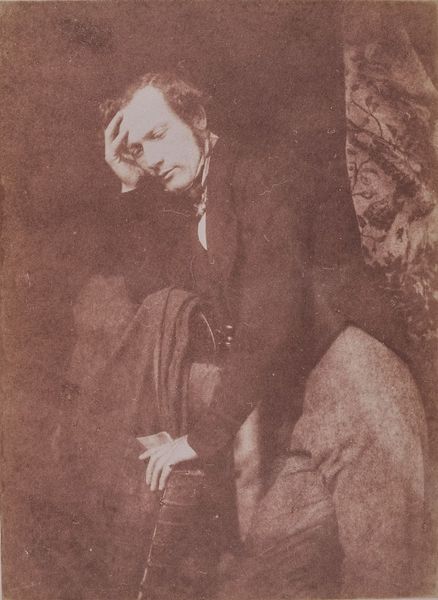
Titel: James Miller (Pupper Miller)
Künstler: David Octavius Hill
Standort: Hamburg
Institution: Museum für Kunst und Gewerbe Hamburg
Schlagwörter: mann, gesten, portrait, person, foto, fotografie, photographie, photo, karton, professor, lichtbild, historische, bildwerke, hochschullehrer, angewandte und bildende kunst, hessische systematik, porträt, persönlichkeit, armhaltungen, schwarzweißpositivverfahren, silbersalzverfahren, schwarzweißfotografie, porträtfotografie, porträtphotographie, hüftbild, kalotypie, talbotypie